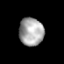
Tissue: prostate
Cell type: Myeloid cells
Senescence score: 0.3093
Nuclear area (px): 671
Mean DAPI intensity: 167.353